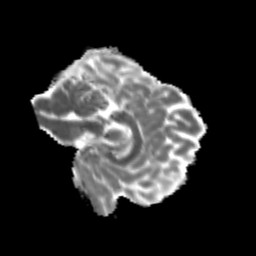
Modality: MD
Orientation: sagittal
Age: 21
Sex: male
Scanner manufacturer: siemens
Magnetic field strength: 3 T
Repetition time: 3.5 s
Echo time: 0.113 s